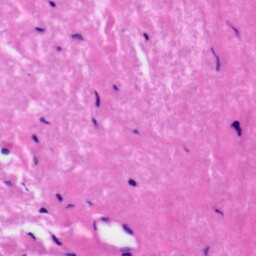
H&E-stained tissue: Tonsil